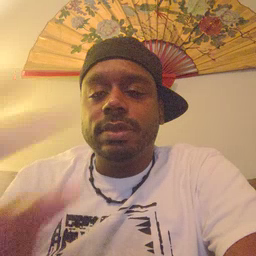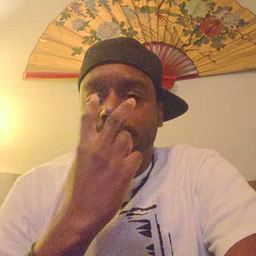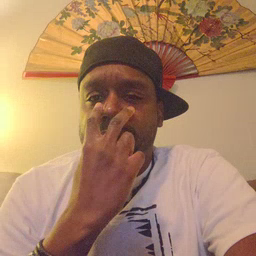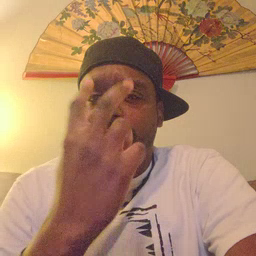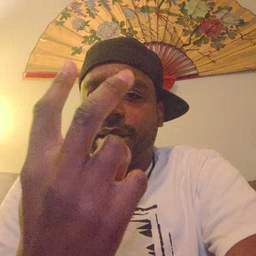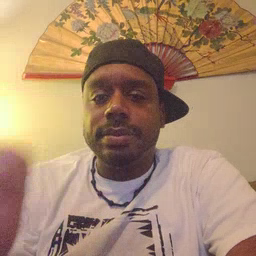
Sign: see